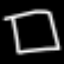
Label: square